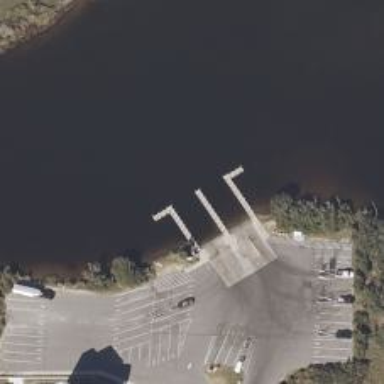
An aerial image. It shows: Slipway on leisure land.